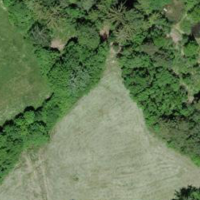
EUNIS habitat code: 24
Species observed at this site:
Spialia sertorius